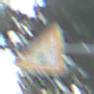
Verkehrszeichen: Lichtzeichenanlage
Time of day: MorningAfternoon
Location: Outdoor (Urban)
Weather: PartlyCloudy
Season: NotSpecified
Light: Natural